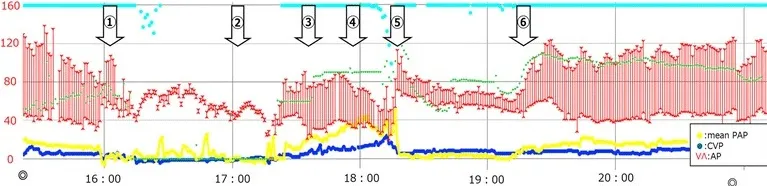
Anesthetic record. start/end of surgery. PAP pulmonary artery pressure, CVP central venous pressure, AP arterial pressure, (1) start of CPB, (2) AVR, (3) withdrawal of CPB, (4) signs of left heart failure and appearance of left ventricular wall motion abnormality, (5) second run of CPB, (6) second withdrawal of CPB.
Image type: pathology (papanicolaou)